Question: I have a table that I populate using PHP which pulls from a SQL Server database. Right now, only the first few hundred characters are pulled from the SQL Server table cells so the displayed e-mails are shown as cut off.
What is causing the rest of the characters to be truncated when I move the data?
Example of two messages being cut off:

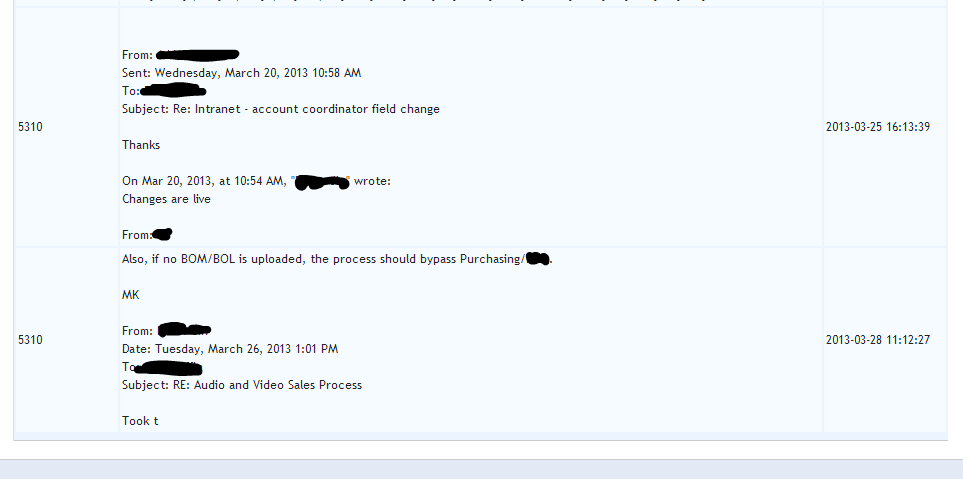
Answer: Most likely your column is set to a type ('VARCHAR'?) that cannot hold that much data. If you are storing long strings from user input you may want to try changing your column to some other type such as 'TEXT' or 'LONGTEXT' depending on how much text you are expecting.